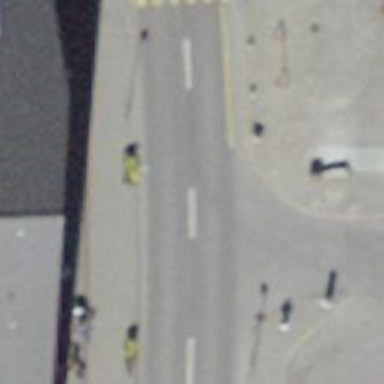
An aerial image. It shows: Primary highway with asphalt surface. There are sidewalks on both sides of the road.